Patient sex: F
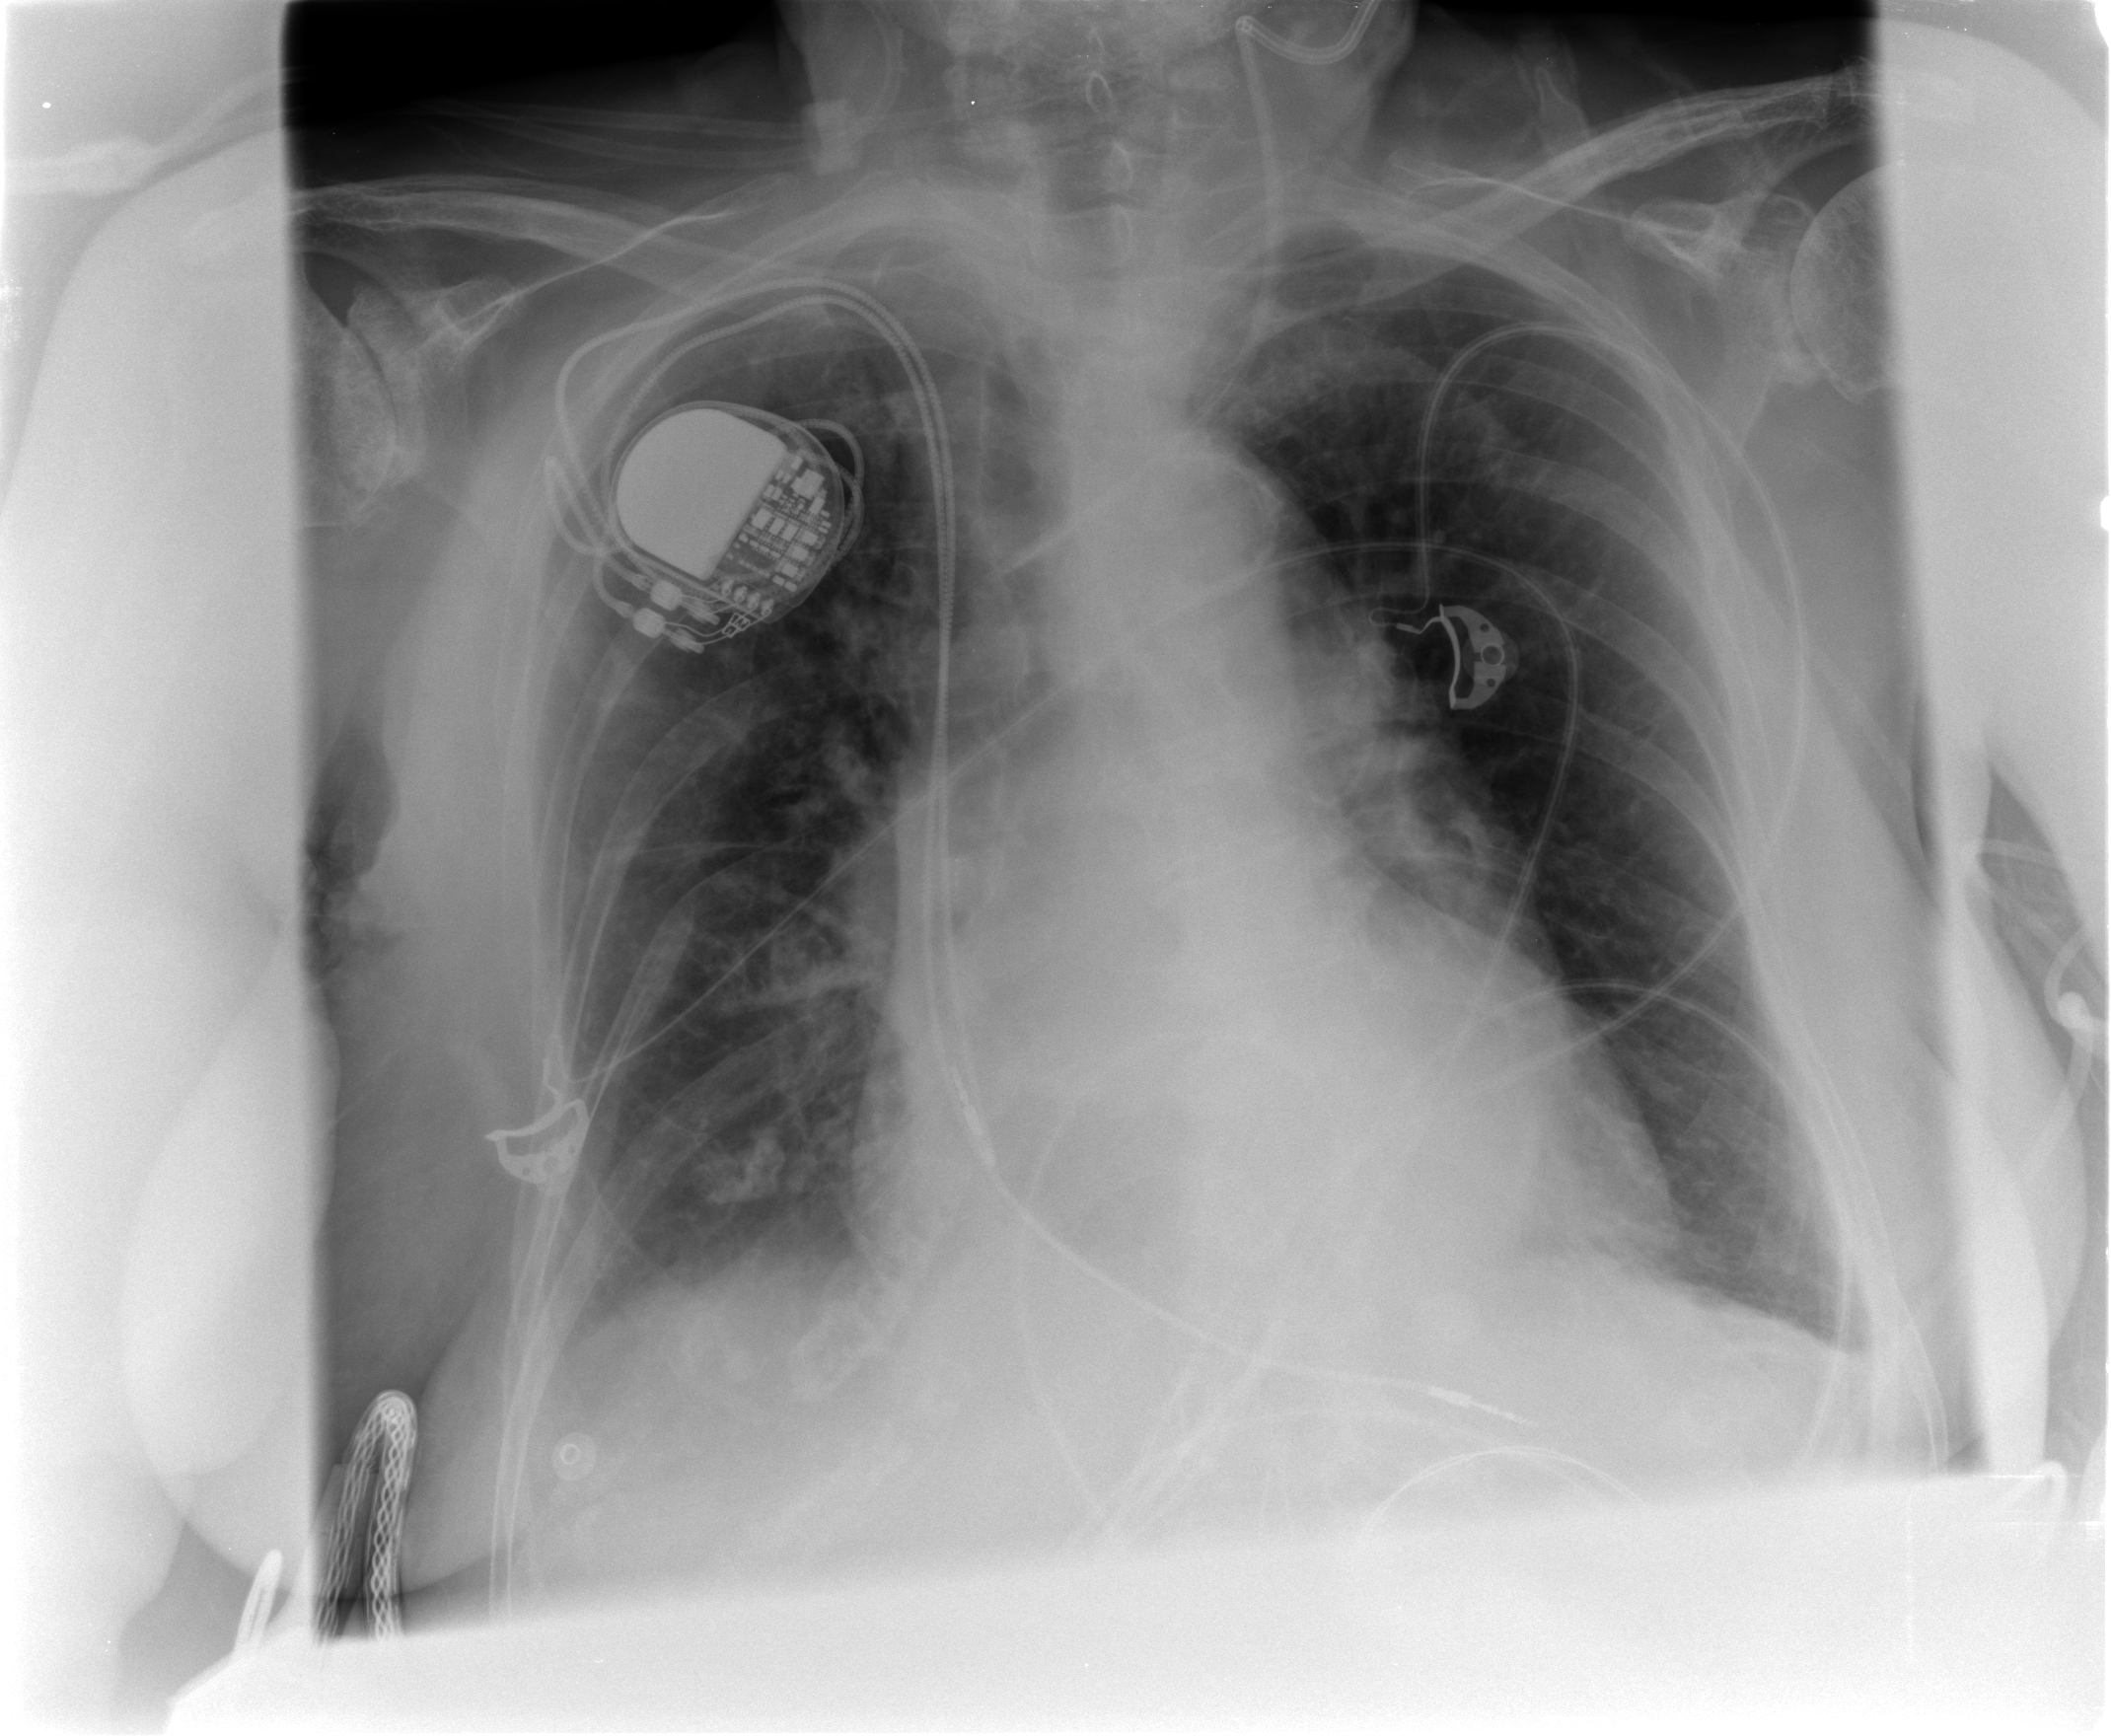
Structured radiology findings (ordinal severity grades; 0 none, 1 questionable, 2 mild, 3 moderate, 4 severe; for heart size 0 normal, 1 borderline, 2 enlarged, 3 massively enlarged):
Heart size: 2
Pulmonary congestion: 2
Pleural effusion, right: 2
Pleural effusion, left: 1
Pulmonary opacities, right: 0
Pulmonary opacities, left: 2
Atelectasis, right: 2
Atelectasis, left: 2